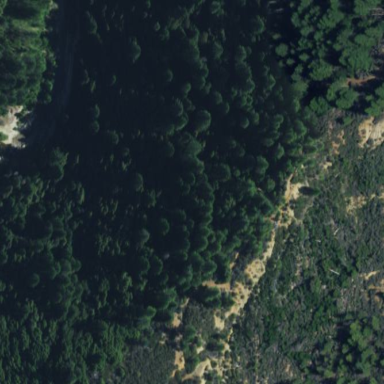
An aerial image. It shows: Mixed forest with variety of leaf types and cycles.